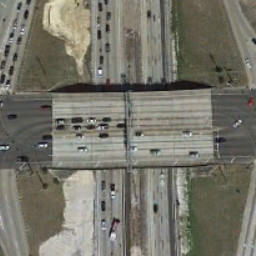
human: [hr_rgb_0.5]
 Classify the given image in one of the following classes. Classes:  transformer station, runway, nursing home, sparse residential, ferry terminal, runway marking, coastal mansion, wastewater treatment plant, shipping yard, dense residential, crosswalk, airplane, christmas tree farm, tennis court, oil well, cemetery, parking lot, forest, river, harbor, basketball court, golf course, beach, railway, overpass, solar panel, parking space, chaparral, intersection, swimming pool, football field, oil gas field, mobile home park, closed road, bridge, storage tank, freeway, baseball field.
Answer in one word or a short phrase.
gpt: overpass